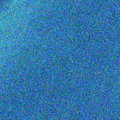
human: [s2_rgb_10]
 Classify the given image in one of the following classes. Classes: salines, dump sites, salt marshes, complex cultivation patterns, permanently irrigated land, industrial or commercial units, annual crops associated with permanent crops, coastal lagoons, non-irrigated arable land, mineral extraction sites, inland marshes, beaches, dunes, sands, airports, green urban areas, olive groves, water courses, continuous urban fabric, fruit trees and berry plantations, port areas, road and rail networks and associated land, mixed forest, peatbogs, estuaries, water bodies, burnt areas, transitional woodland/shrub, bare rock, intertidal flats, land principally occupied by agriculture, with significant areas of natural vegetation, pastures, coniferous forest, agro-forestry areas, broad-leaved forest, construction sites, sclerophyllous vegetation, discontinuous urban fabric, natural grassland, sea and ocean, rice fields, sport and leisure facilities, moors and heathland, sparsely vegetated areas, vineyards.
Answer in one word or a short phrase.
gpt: sea and ocean